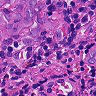
Metastatic tissue present: yes